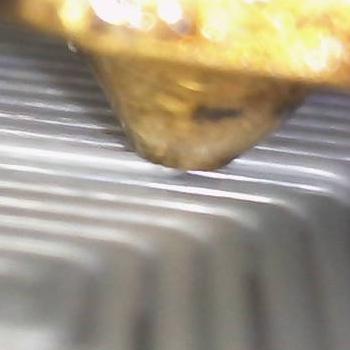
Flow rate: 54%